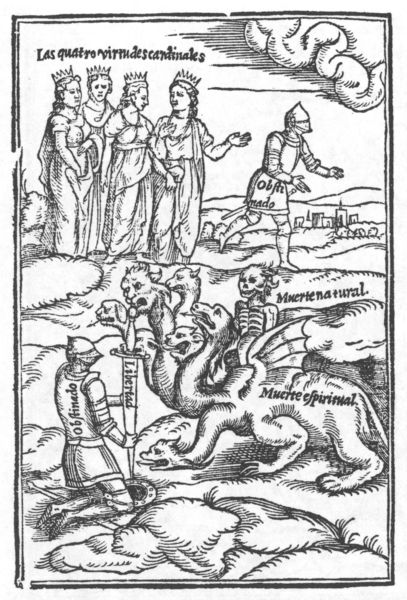
Titel: Nuncio Legato mortal
Schlagwörter: dunkel, kopf, mann, weiß, wolken, frauen, landschaft, menschen, mädchen, stadt, frau, grau, köpfe, männer, schwarz, skizze, zeichnung, tier, wolke, gespräch, steine, tod, hügel, qualm, gewand, gewänder, krone, prinzessin, spanien, holzschnitt, schrift, ort, graphik, könig, soldaten, tafel, vier, buch, burg, druck, druckgraphik, schwarz-weiß, comic, radierung, stich, karrikatur, schwert, knien, soldat, ritter, rüstung, skelett, totenkopf, freiheit, mittelalter, krieger, medusa, könige, königin, heilige, heilig, kupferstich, fackel, ungeheuer, drachen, flugblatt, drache, drachentöter, monster, cerberus, hydra, höllenhund, untier, gerippe, kronen, latein, skelette, lindwurm, bestie, graz, totenköpfe, biest, hundekopf, mehrköpfig, kreatur, königinnen, prinzessinnen, kupfersticjh, siebenköpfig, vielklöpfig, dämeon